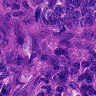
Metastatic tissue present: yes